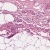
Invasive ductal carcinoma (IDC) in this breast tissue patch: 0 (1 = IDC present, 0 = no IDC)